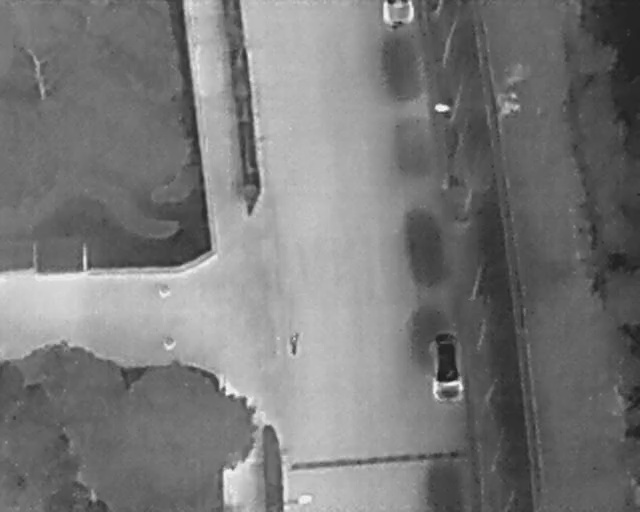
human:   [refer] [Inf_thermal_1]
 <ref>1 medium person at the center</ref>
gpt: <box>[[44, 65, 47, 67, 2]]</box>